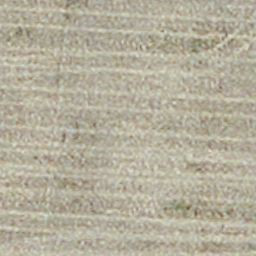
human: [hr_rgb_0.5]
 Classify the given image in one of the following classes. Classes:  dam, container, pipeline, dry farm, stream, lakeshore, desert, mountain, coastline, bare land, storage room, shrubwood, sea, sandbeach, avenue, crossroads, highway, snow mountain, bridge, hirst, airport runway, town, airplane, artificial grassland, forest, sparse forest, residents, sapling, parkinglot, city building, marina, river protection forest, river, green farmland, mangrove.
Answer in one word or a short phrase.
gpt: dry farm